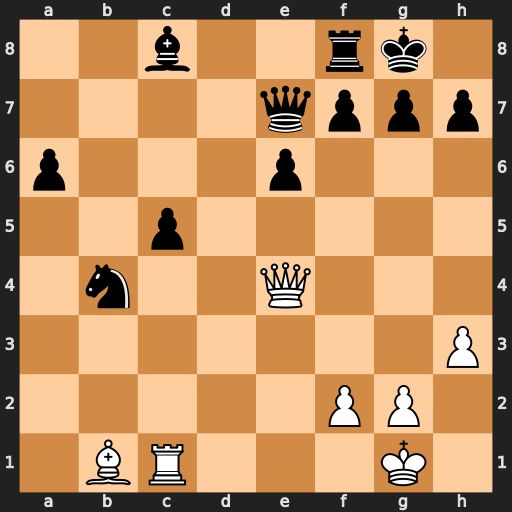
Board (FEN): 2b2rk1/4qppp/p3p3/2p5/1n2Q3/7P/5PP1/1BR3K1
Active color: w
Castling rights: -
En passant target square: -
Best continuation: Qxh7#